Question: I have a fork to a github repo that I want to merge with the master. I do not know much about using git and a few months ago I forked when what I really wanted to do was branch. After I figured that one out, I just moved on and didn't think anything of it. But I checked the actual website of my account for the repo today and all of the work I've been committing has only been committing to the original account and not mine. My commits stop months ago when I forked.
I want to know how to make it so that my account will have the same code as the original.
I tried a going to the original account's repo and doing a pull request. That gave me -
'''
Oops! The master branch is already up-to-date with master -- maybe you want to try something else?
'''
I don't understand what it is comparing to get the result that our codebase is the same.
I tried this terminal command -
'''
git pull https://github.com/jdannas/irobot_driver master
'''
Which gave me basically the same thing -
'''
From https://github.com/jdannas/irobot_driver
* branch master -> FETCH_HEAD
Already up-to-date.
'''
Here is a screenshot of the graph. All of the commits are mine, but you can see that my timeline stops in late August and the commits go to the original.
Can someone help me figure out what I need to do to fix this? I was directed to <URL>, which I will certainly be reading in meantime and throughout the future, but it would be great if I could get this issue resolved without reading for hours. Thank you for any help.
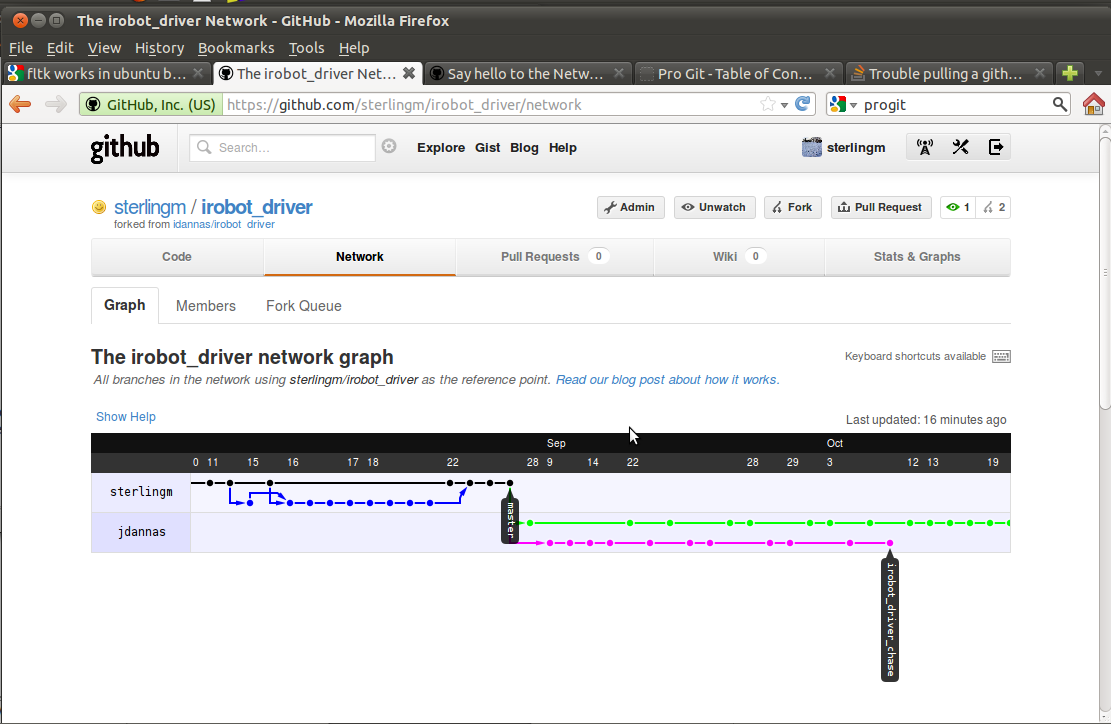
Answer: If you want to put your code into the sterlings repo, you need to do a pull request via the GitHub UI (button's top right in your screenshot). This will then ask the maintainer to merge in your code.
You need to then ensure that you're working with the correct repo locally. The most bulletproof way of doing this is to blow away your local copy (backup!) and re-clone from sterlings.